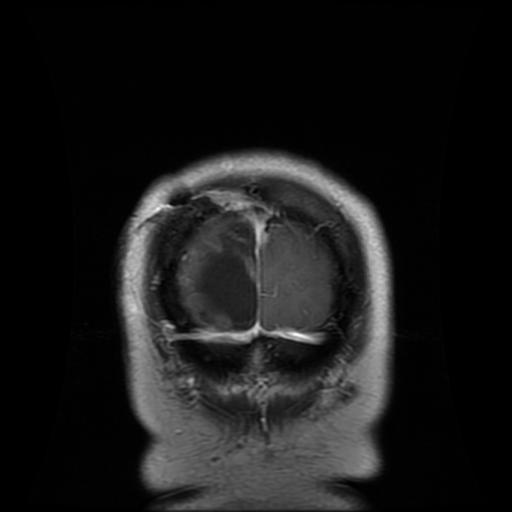
Label: glioma